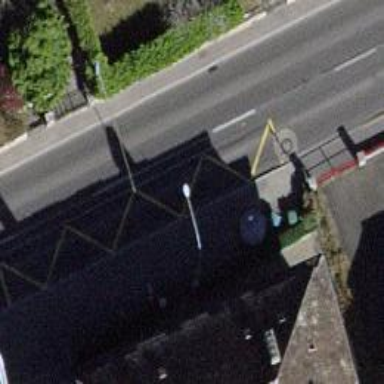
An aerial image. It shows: Bus stop with platform for public transport.